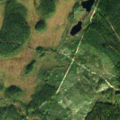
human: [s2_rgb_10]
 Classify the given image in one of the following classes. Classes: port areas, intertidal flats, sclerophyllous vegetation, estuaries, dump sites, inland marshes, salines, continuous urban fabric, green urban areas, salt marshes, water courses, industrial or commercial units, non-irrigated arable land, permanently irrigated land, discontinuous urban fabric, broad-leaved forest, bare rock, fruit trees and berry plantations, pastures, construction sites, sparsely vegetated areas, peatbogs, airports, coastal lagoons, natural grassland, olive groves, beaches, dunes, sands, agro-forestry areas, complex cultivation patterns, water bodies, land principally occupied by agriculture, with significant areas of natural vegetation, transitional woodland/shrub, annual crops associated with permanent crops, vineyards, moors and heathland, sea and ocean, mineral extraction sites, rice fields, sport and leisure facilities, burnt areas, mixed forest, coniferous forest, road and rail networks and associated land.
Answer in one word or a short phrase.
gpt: coniferous forest, transitional woodland/shrub, peatbogs